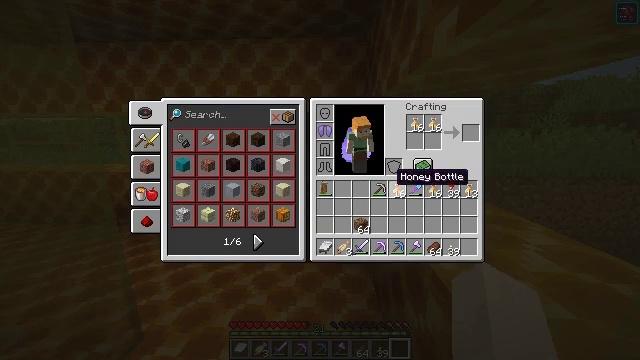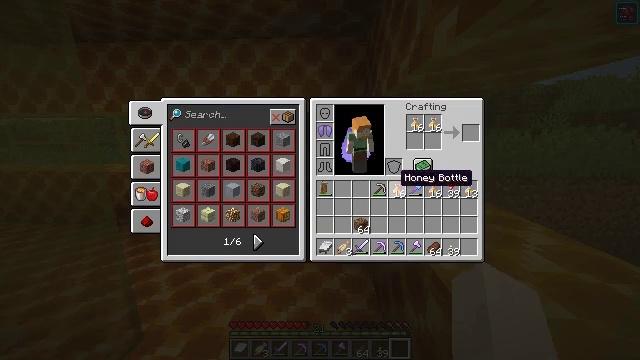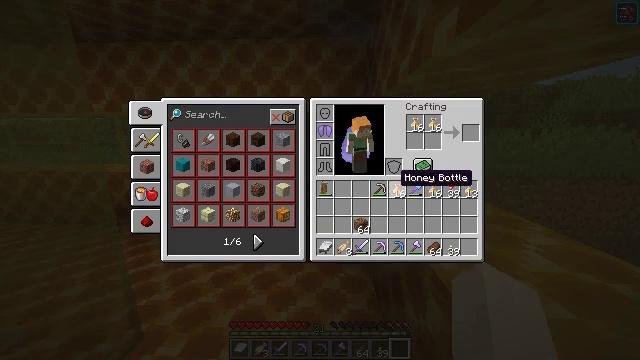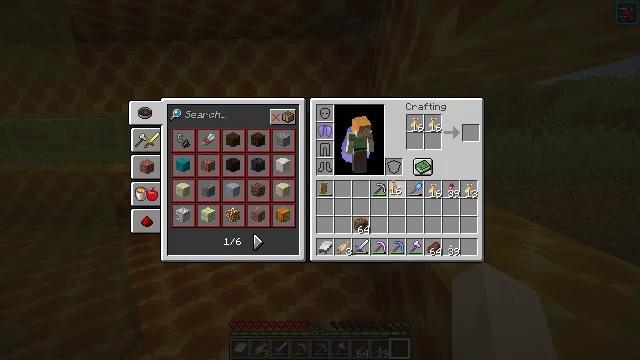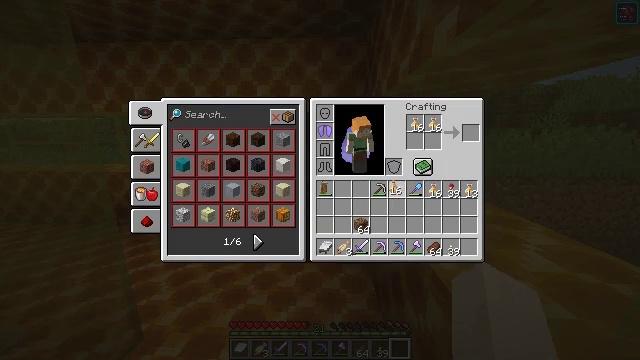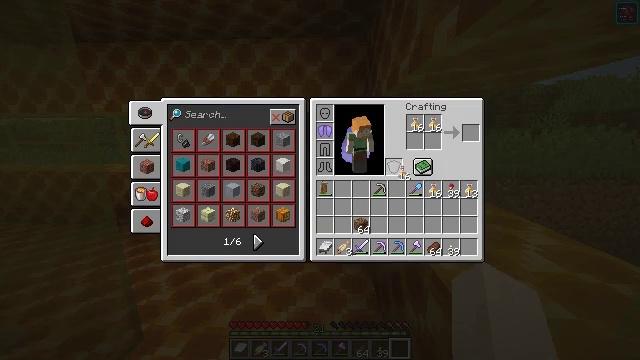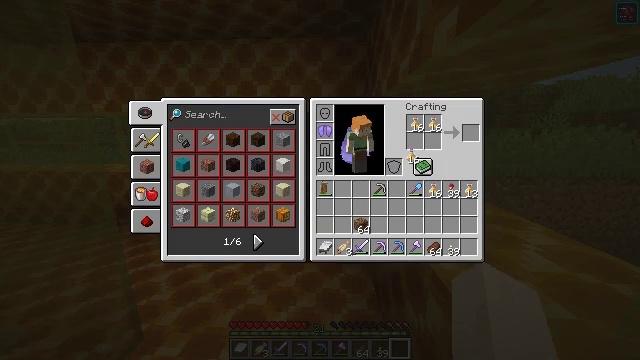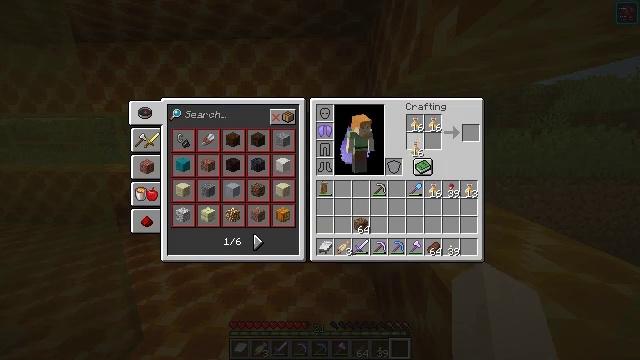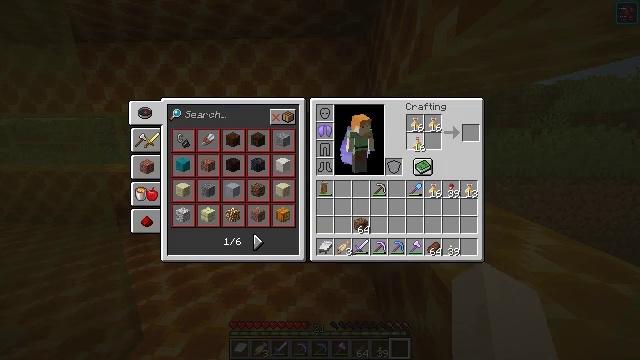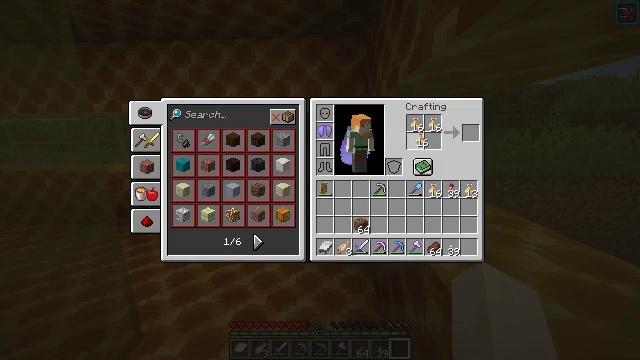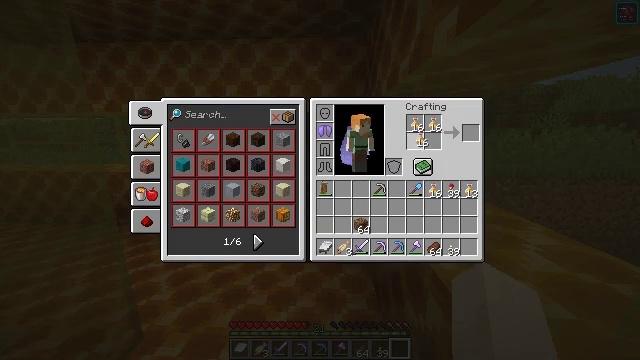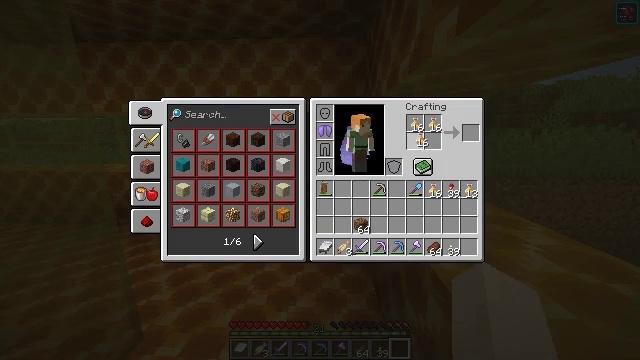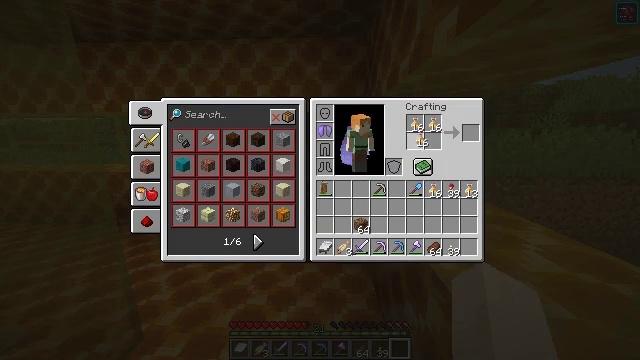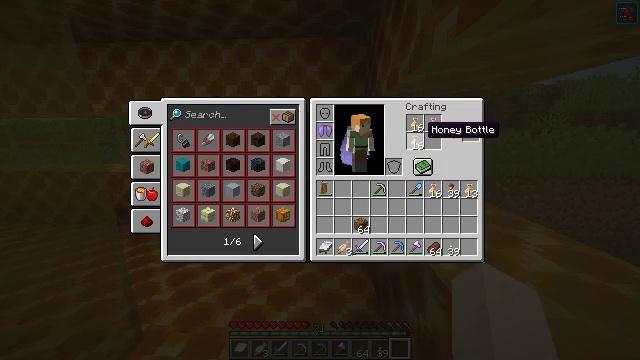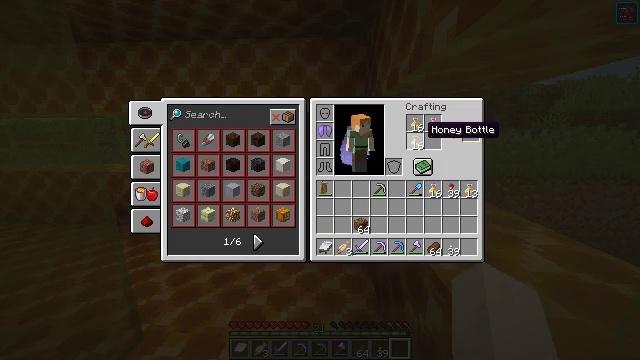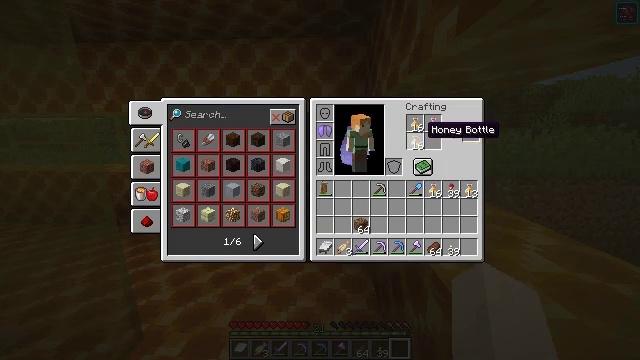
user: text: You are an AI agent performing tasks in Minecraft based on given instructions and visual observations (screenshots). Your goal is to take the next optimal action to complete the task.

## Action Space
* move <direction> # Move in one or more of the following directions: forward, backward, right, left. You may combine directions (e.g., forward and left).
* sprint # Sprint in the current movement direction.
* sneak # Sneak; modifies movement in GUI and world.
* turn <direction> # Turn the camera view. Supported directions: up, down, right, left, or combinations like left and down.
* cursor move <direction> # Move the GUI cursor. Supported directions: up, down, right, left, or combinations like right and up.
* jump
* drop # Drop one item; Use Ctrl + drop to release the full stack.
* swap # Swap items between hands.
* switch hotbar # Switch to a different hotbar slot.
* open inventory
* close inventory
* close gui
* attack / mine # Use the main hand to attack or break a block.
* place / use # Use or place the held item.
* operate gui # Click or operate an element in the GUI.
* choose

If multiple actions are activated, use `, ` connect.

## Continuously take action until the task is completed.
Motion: motion action
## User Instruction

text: Craft the honey block by arranging honey bottles.
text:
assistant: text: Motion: no_op
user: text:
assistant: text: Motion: no_op
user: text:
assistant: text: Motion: operate gui
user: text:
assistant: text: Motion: operate gui
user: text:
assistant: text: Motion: cursor move right and up
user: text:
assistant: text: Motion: cursor move right and up
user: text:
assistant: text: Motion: no_op
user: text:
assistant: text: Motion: no_op
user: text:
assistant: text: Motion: no_op
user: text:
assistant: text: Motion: no_op
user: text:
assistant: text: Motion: operate gui
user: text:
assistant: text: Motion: operate gui
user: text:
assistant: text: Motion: no_op
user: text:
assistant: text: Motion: no_op
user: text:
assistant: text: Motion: no_op
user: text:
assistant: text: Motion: no_op
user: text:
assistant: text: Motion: no_op
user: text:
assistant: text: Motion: no_op
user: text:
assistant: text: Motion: cursor move right and down
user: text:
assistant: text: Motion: cursor move down
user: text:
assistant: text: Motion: cursor move down
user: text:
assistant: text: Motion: no_op
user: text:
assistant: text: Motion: no_op
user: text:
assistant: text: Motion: no_op
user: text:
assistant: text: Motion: no_op
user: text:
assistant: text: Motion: no_op
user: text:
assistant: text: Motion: no_op
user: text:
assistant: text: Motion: operate gui
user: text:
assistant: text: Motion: operate gui
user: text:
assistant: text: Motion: cursor move up